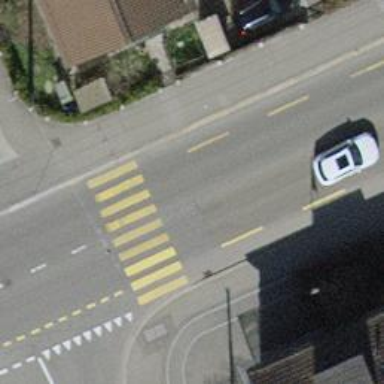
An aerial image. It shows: Secondary road with asphalt surface. There are separate sidewalks on both sides and lane for cyclists on both sides.